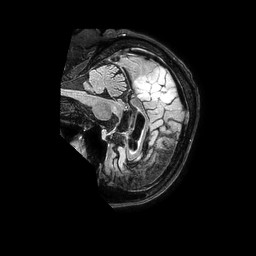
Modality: FLAIR
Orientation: sagittal
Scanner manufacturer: philips
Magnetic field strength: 3 T
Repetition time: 4.8 s
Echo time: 0.34 s